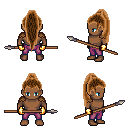
a pixel art fantasy rpg character, male body template, human, dark skin, leather shoulder armor, magenta pants, brown extra-long topknot hairstyle, gold gloves, spear, four views (front, back, left, right), 2x2 character sprite sheet, small pixel art, hard edges, no anti-aliasing